Interaction volume radius: 10 \u00c5
Interaction volume height: 30 \u00c5
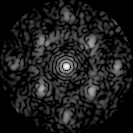
Disorder parameter: 0.5463